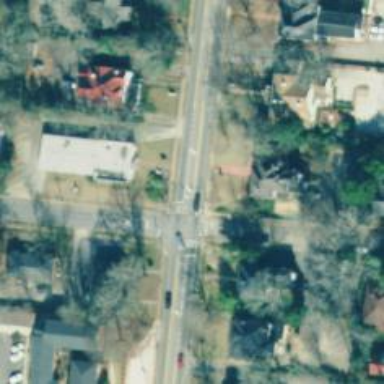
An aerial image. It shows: Marked road crossing.